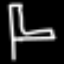
Label: chair